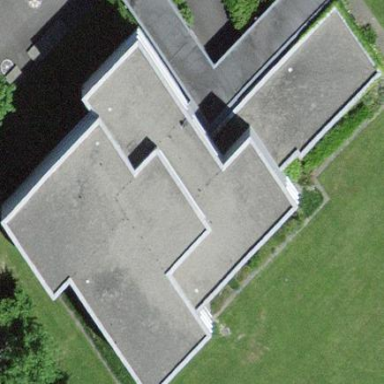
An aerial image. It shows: School building.